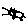
Label: cat